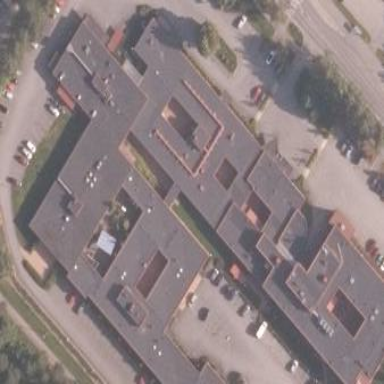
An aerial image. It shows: Hospital providing healthcare services.